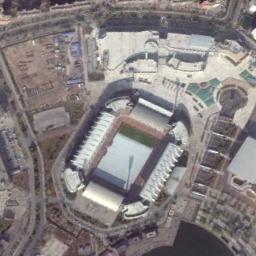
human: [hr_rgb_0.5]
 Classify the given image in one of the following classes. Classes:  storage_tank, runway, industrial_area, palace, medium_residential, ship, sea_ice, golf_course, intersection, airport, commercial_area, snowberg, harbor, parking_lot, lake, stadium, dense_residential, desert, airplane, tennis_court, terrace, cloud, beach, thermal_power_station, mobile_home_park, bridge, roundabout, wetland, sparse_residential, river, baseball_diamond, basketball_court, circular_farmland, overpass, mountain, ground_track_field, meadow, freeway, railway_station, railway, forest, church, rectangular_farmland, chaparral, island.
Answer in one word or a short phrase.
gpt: stadium